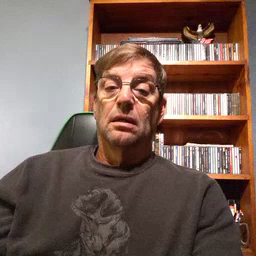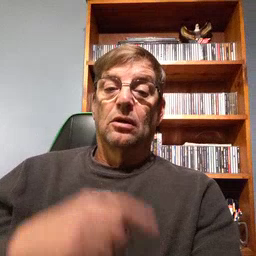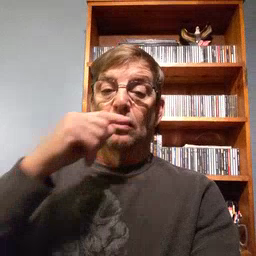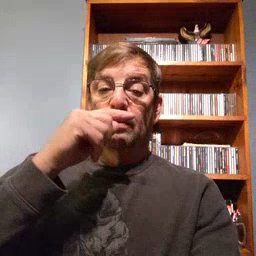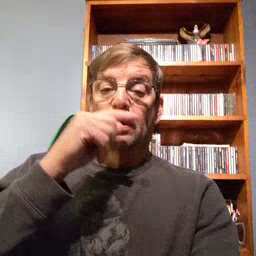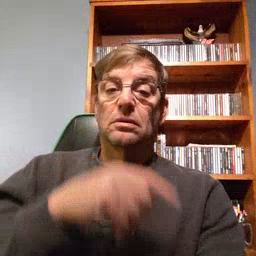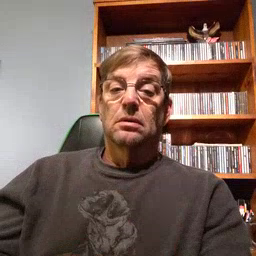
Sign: toothbrush